【题型】解答题　【知识点】函数　【难度】easy
已知 \(f(x)=ax+\dfrac{x^2}{x^2+1}\)，（\(a\) 为实常数）

\vspace{0.5em}
\noindent
（1）当 \(a=1\) 时，求不等式 \(f(x)+f\left(\dfrac{1}{x}\right)<x\) 的解集；

\vspace{0.5em}
\noindent
（2）若函数 \(f(x)\) 在 \((0,+\infty)\) 中有零点，求 \(a\) 的取值范围.
【解答】
\noindent
\textbf{【答案】}（1）$(-1,0)$；（2）$\left[-\dfrac{1}{2},0\right)$。

\vspace{0.5em}
\noindent
\textbf{【分析】}（1）直接解分式不等式即可；

\vspace{0.2em}
\noindent
（2）利用分离参数法，作出 $y=a$ 和 $y=-\dfrac{x}{x^2+1}$，根据图像的交点判断 $a$ 的范围。

\vspace{0.5em}
\noindent
\textbf{【详解】}（1）当 $a=1$ 时，$f(x)+f\left(\dfrac{1}{x}\right)=x+\dfrac{x+1}{x}<x$，

\vspace{0.2em}
\noindent
化简得：$\dfrac{x+1}{x}<0$，解得：$-1<x<0$

\vspace{0.2em}
\noindent
$\therefore$ 不等式 $f(x)+f\left(\dfrac{1}{x}\right)<x$ 的解集为 $(-1,0)$。

\vspace{0.5em}
\noindent
（2）若函数 $f(x)$ 在 $(0,+\infty)$ 中有零点，

\vspace{0.2em}
\noindent
即 $ax+\dfrac{x^2}{x^2+1}=0$ 在 $x\in(0,+\infty)$ 有解，$\therefore a=-\dfrac{x}{x^2+1}$，

\vspace{0.2em}
\noindent
作出 $y=a$ 和 $y=-\dfrac{x}{x^2+1}$ 的图像，如图示：

\vspace{0.2em}
\noindent
$\because y=-\dfrac{x}{x^2+1}$ 的值域是 $\left[-\dfrac{1}{2},0\right)$，

\vspace{0.2em}
\noindent
$\therefore a$ 的取值范围是 $\left[-\dfrac{1}{2},0\right)$

\vspace{0.5em}
\noindent
\textbf{【点睛】}（1）分式不等式通常利用符号法则转化为整式不等式求解；

\vspace{0.2em}
\noindent
（2）已知函数有零点（方程有根）求参数值（取值范围）常用的方法：

\vspace{0.2em}
\noindent
$\textcircled{1}$ 直接法：直接求解方程得到方程的根，再通过解不等式确定参数范围；

\vspace{0.2em}
\noindent
$\textcircled{2}$ 分离参数法：先将参数分离，转化成求函数的值域问题加以解决；

\vspace{0.2em}
\noindent
$\textcircled{3}$ 数形结合法：先对解析式变形，进而构造两个函数，然后在同一平面直角坐标系中画出函数的图象，利用数形结合的方法求解。

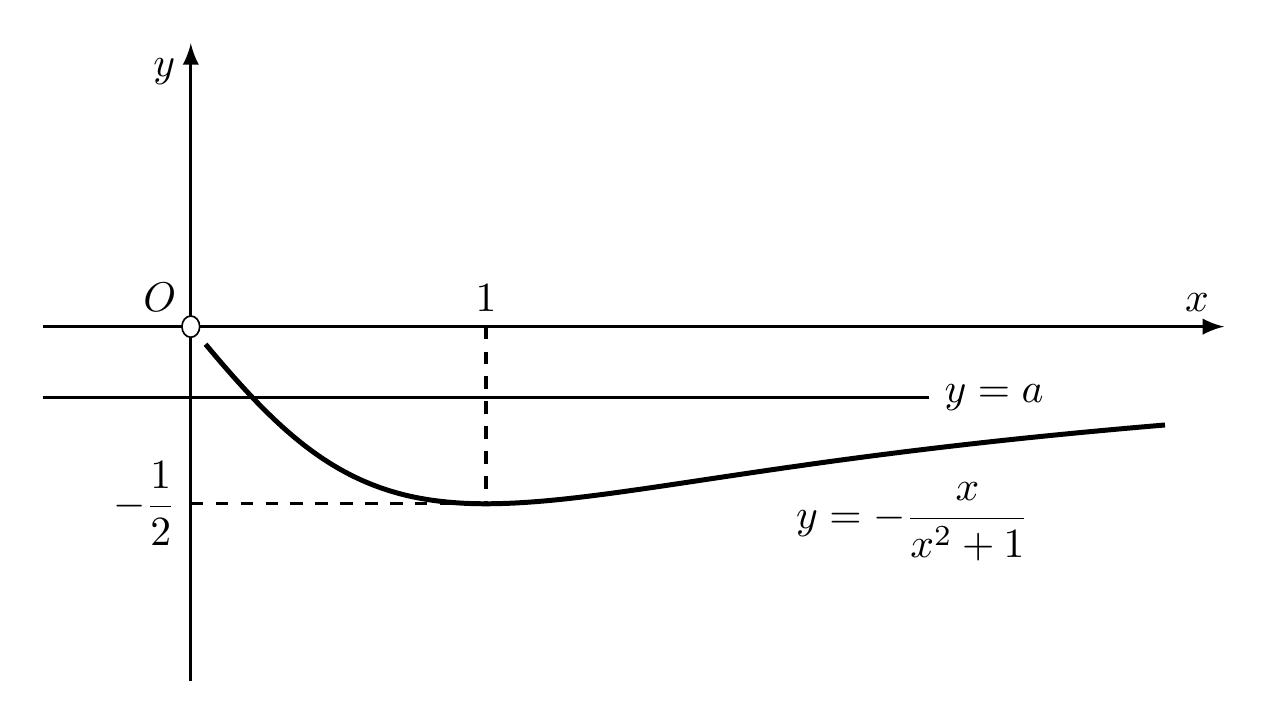